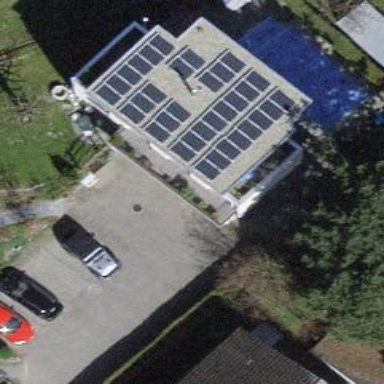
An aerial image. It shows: Solar photovoltaic panel generator.